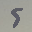
Label: 5